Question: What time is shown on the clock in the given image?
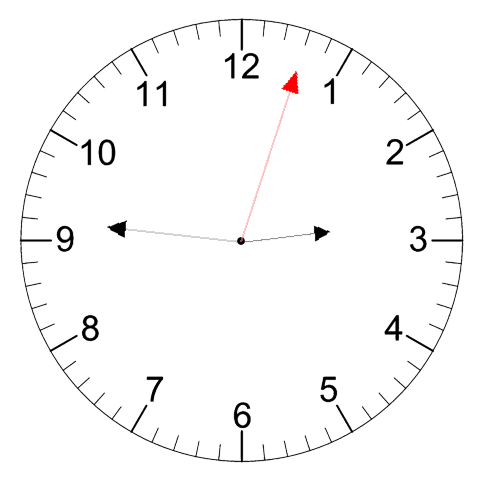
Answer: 02:46:03